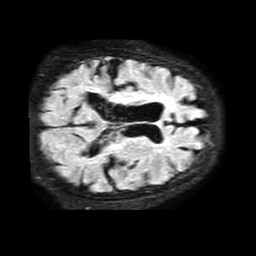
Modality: FLAIR
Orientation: axial
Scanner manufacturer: philips
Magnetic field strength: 1.5 T
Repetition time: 6 s
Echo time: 0.1025 s